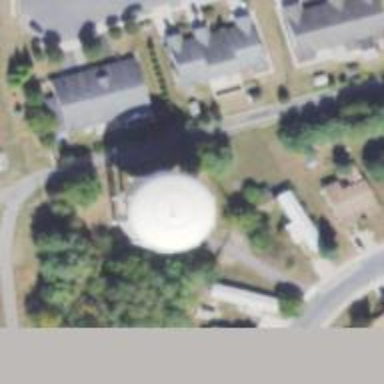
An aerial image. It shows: Water tower that is man-made.